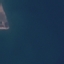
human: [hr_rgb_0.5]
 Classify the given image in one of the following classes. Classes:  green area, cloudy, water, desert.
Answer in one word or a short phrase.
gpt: water